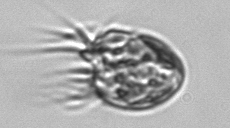
Label: Strombidium_morphotype1